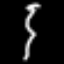
Label: squiggle